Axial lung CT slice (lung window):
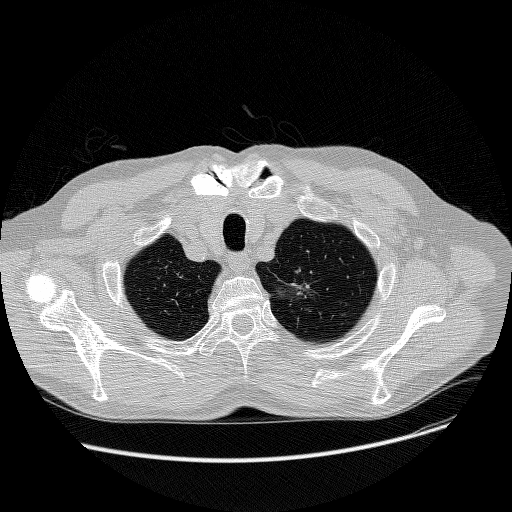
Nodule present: yes
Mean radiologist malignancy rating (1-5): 4.333